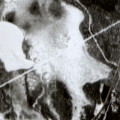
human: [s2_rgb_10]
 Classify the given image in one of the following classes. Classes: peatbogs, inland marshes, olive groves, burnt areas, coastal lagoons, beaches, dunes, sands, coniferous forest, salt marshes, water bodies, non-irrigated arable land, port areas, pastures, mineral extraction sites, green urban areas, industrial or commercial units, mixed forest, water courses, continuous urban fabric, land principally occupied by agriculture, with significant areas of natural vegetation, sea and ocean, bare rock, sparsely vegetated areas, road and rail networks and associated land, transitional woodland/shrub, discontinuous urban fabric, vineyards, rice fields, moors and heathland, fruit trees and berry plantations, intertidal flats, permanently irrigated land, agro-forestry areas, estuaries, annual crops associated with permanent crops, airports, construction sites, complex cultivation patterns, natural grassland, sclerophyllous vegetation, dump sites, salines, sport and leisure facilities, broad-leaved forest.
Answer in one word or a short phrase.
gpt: coniferous forest, peatbogs